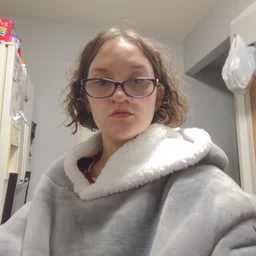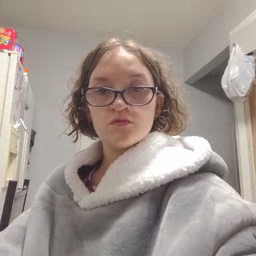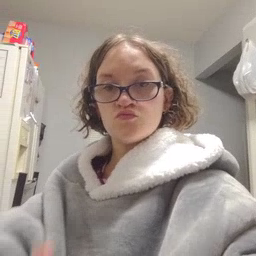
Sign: grandpa